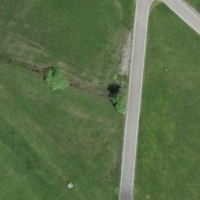
EUNIS habitat code: 57
Species observed at this site:
Tettigonia viridissima